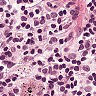
Metastatic tissue present: no